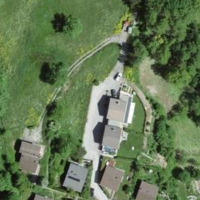
EUNIS habitat code: 24
Species observed at this site:
Symphyotrichum novae-angliae